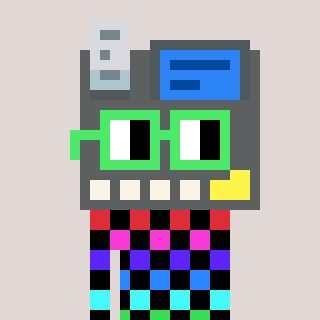
a pixel art character with square light green glasses, a cash register-shaped head and a grayscale-colored body on a warm background